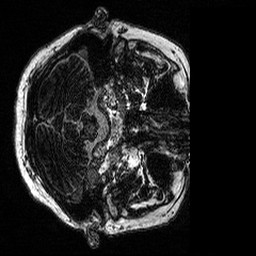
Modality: MP2RAGE
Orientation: axial
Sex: female
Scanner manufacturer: siemens
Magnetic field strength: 3 T
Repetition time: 5 s
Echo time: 0.00292 s